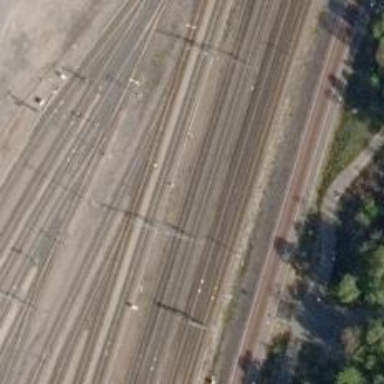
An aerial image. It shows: Railway track with continuous electrified contact line.